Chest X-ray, PA view. Patient: 55 years old, sex M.
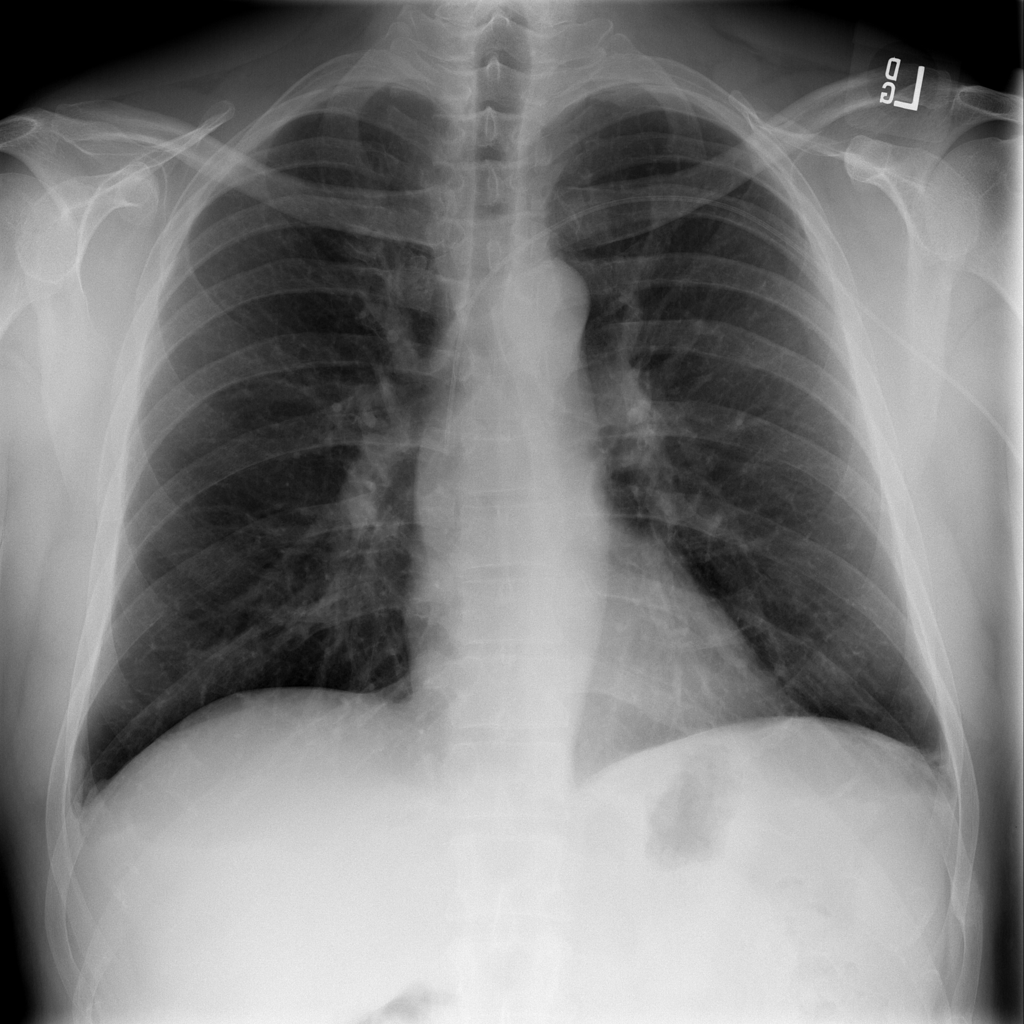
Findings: No Finding